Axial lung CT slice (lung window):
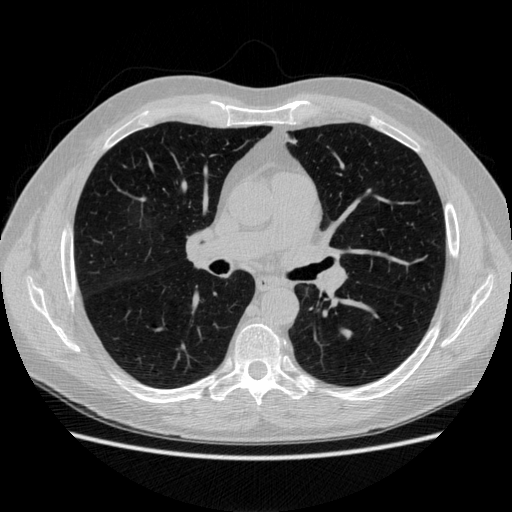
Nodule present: no